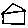
Label: house